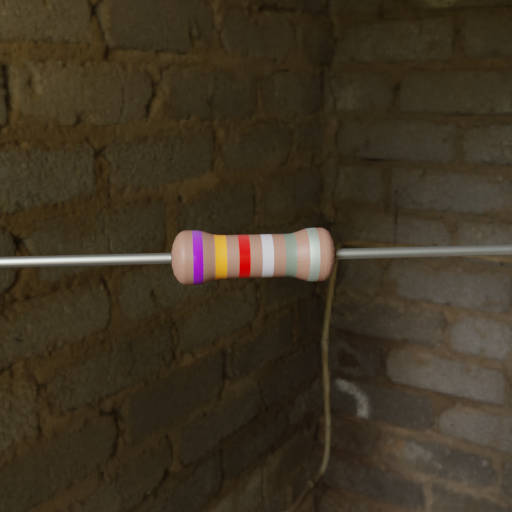
Resistor colour bands (in order): violet, orange, red, silver, gray, silver